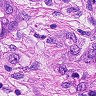
Metastatic tissue present: yes